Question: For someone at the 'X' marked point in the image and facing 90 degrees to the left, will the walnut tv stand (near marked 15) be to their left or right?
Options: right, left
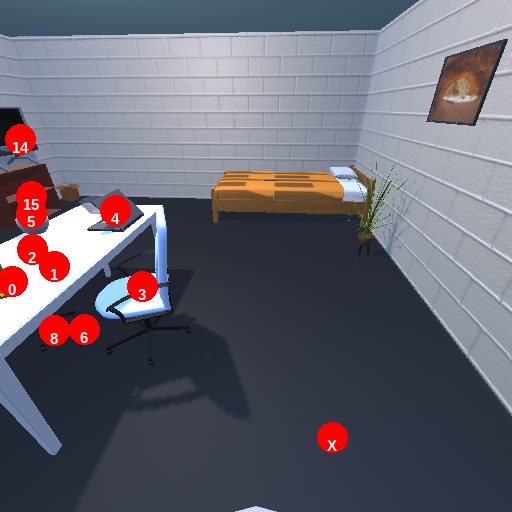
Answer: right